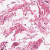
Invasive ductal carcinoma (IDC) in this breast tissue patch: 0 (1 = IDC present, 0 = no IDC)